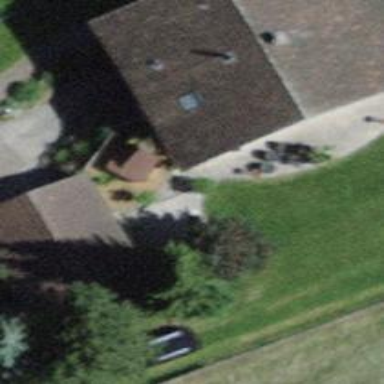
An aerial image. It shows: Garage.